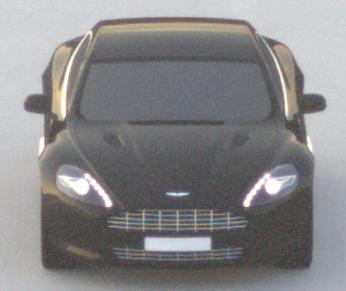
Make: Aston Martin
Model: Rapide
Detailed model: Rapide
Model produced from: 2010/03
Model produced until: 2013/07
Doors: 5
Color: black
Road condition: dry road
Daytime: sunrise or sunset
Contrast: low contrast